Interaction volume radius: 5 \u00c5
Interaction volume height: 10 \u00c5
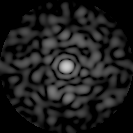
Disorder parameter: 0.8457